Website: apple
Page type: billing-address
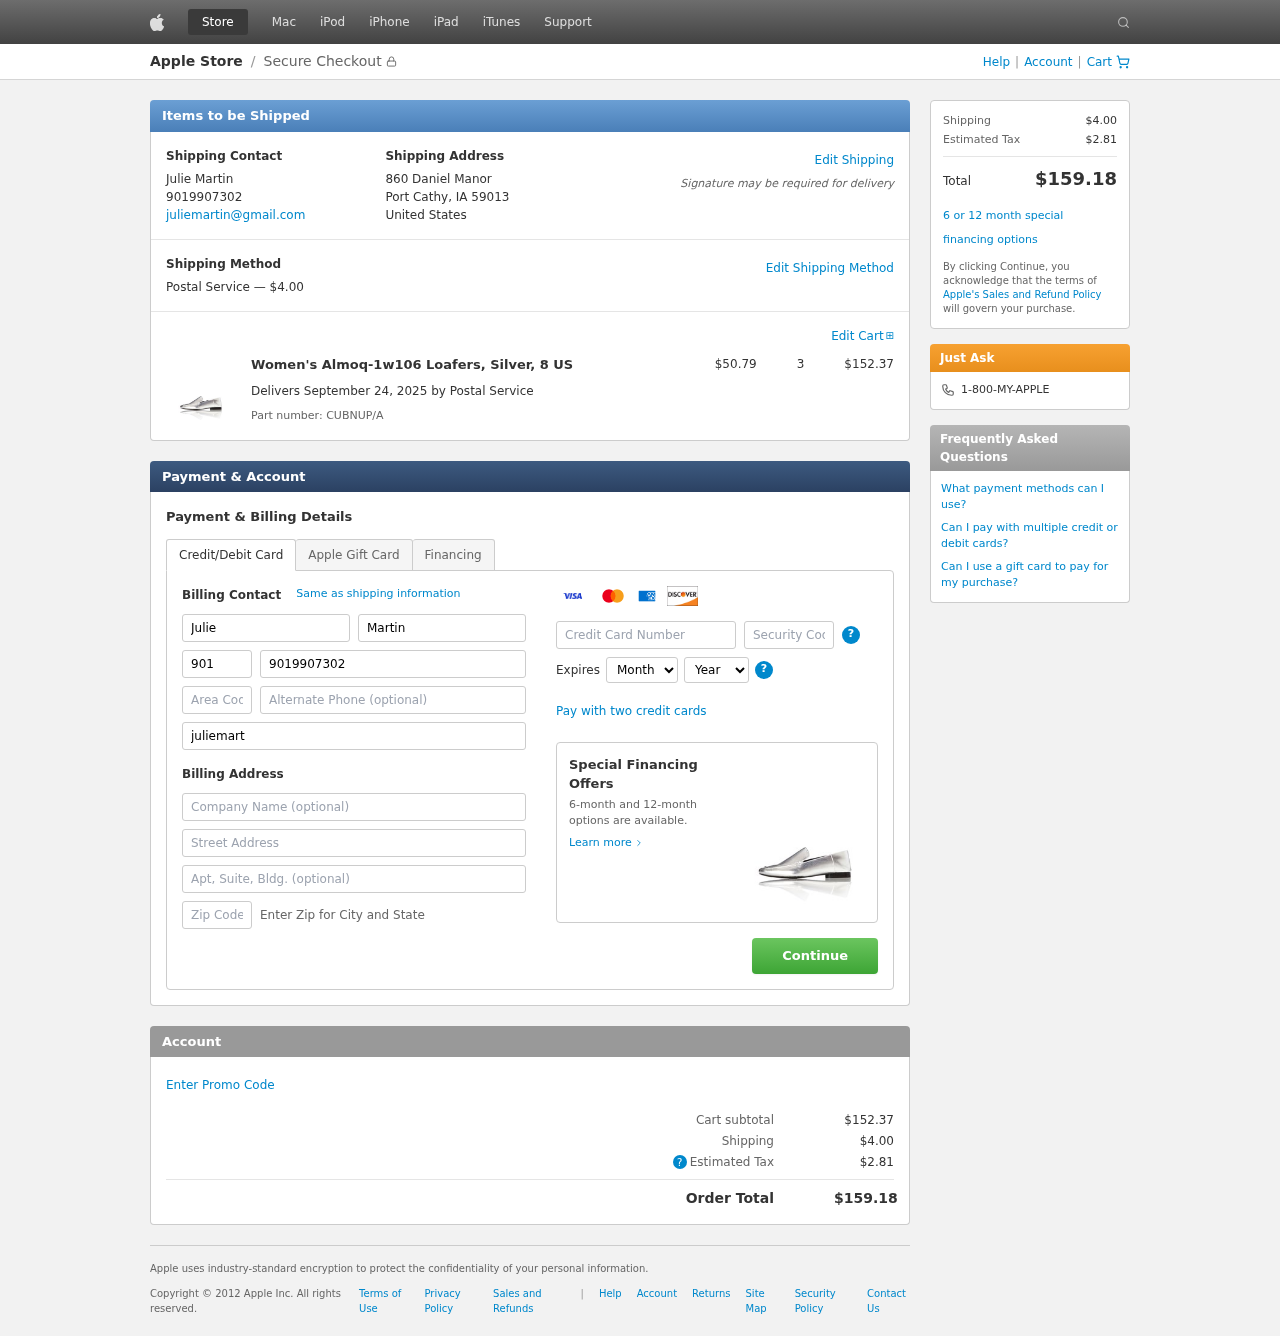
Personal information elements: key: PII_CARD_CVV
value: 330
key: PII_CARD_EXPIRY_MONTH
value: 12
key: PII_CARD_EXPIRY_YEAR
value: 28
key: PII_CARD_NUMBER
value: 2716 0992 2884 0792
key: PII_CITY_STATE_ZIP
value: Port Cathy, IA 59013
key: PII_COMPANY
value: Brewer Inc
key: PII_COUNTRY
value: United States
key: PII_EMAIL
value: juliemartin@gmail.com
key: PII_FIRSTNAME
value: Julie
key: PII_FULLNAME
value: Julie Martin
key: PII_LASTNAME
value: Martin
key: PII_PHONE
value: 9019907302
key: PII_PHONE_AREA
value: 901
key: PII_POSTCODE2
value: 40143
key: PII_STREET
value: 860 Daniel Manor
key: PII_STREET2
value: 511 Gardner Ports
Product elements: key: PRODUCT1_NAME
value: Women's Almoq-1w106 Loafers, Silver, 8 US
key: PRODUCT1_PRICE
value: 50.79
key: PRODUCT1_QUANTITY
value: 3
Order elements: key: ORDER_SHIPPING_COST
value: $4.00
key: ORDER_SUBTOTAL
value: $152.37
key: ORDER_DELIVERY_DATE
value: September 24, 2025
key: ORDER_PART_NUMBER
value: CUBNUP/A
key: ORDER_TAX
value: $2.81
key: ORDER_TOTAL
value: $159.18